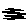
Label: zigzag